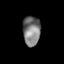
Tissue: lung
Cell type: Epithelial cells
Senescence score: 0.2137
Nuclear area (px): 503
Mean DAPI intensity: 123.266